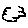
Label: cloud